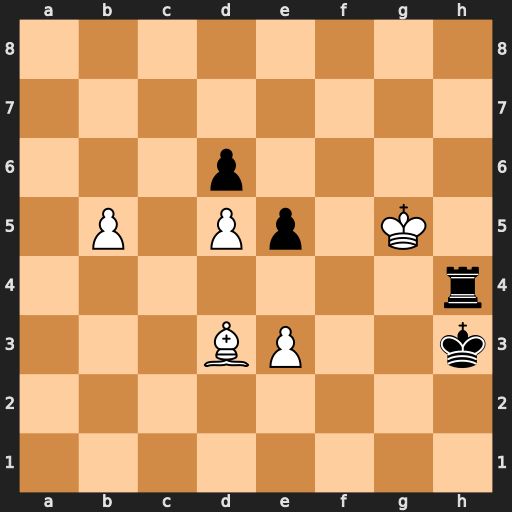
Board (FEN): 8/8/3p4/1P1Pp1K1/7r/3BP2k/8/8
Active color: w
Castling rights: -
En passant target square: -
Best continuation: Bf5+ Kg3 e4 Rh8 Kf6 Re8 Kf7